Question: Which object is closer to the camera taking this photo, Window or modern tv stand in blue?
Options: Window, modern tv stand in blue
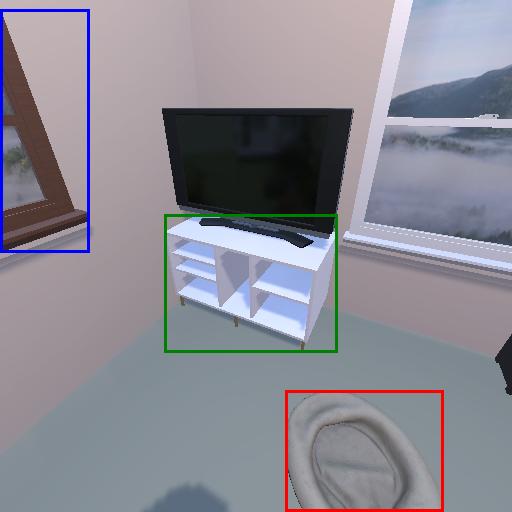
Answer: Window